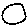
Label: circle